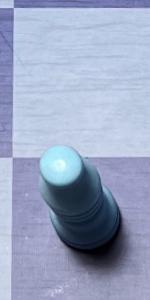
Label: Bishop_White